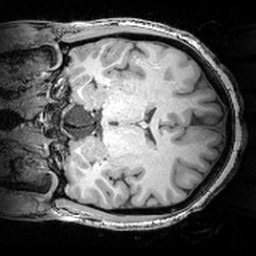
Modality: T1w
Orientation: coronal
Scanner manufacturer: siemens
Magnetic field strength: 3 T
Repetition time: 1.81 s
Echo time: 0.00345 s